Interaction volume radius: 5 \u00c5
Interaction volume height: 45 \u00c5
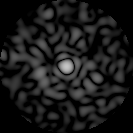
Disorder parameter: 0.8809